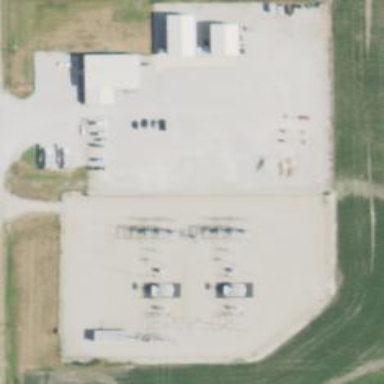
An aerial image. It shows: Power substation primarily used for electricity generation.